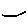
Label: line